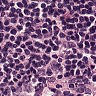
Metastatic tissue present: no